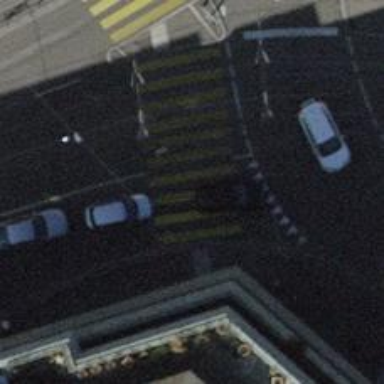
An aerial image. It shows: Uncontrolled zebra crossing on the road.